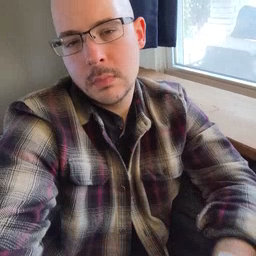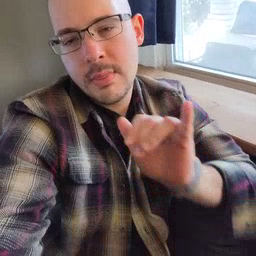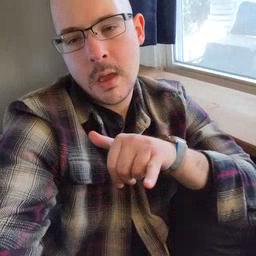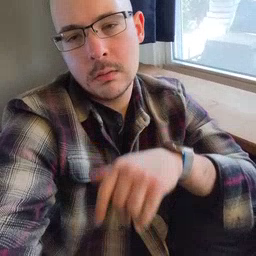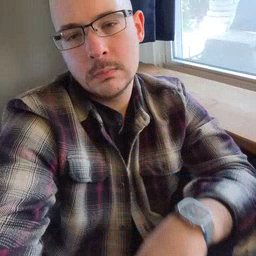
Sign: that